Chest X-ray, PA view. Patient: 26 years old, sex F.
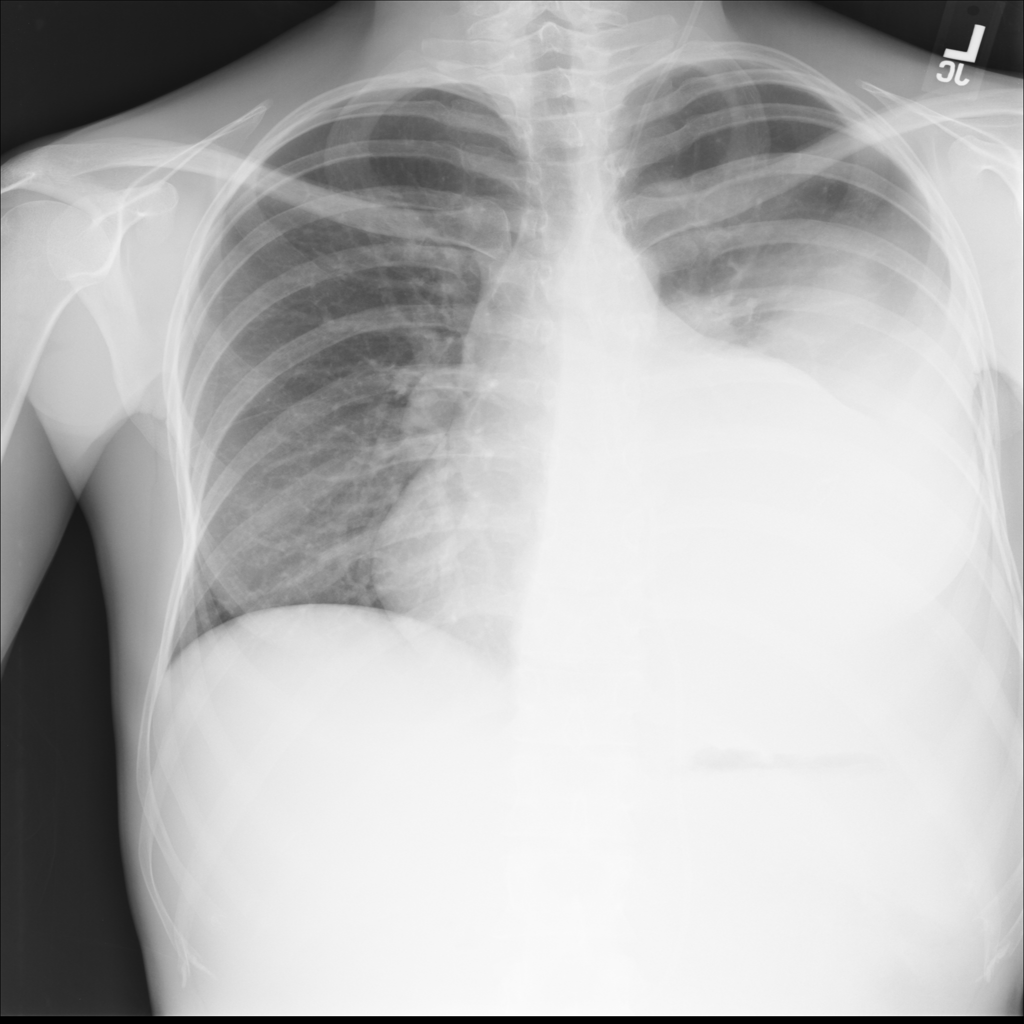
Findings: Effusion, Mass